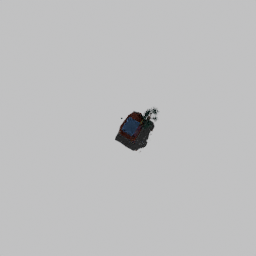
Label: architecture